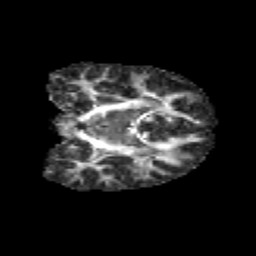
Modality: FA
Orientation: coronal
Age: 11
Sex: male
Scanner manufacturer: siemens
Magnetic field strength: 3 T
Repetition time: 3.8 s
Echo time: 0.07 s